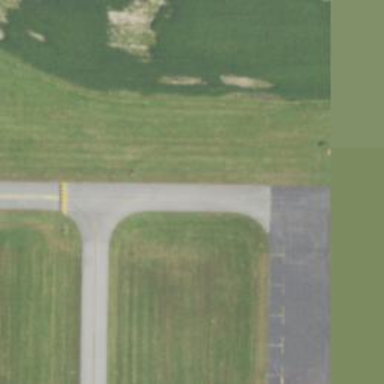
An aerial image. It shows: Image of taxiway at airport.